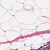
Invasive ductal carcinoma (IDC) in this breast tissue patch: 0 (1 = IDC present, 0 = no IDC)